Question: Right now I am making my jinternal frames transparent using this code:
'''
double rgbConversionBackpack = Double.parseDouble(MyClient.configFile.getProperty("BACKPACK_FRAME_ALPHA"));
double tmp = (rgbConversionBackpack / 100.0) * 255.0;
this.getContentPane().setBackground(new Color(140, 0, 0, (int)tmp));
this.setOpaque(false);
'''
I have code on the sliders to set the alpha which all works perfectly and saves it to a properties file, yada, yada, yada. The question is how do I make the entire JInternal Frame transparent.
Right now I have only be able to set the content pane, and any other panels (etc) that are in the jinternal frames transparent, but I want to make the entire JinternalFrame(borders and all) transparent.
Screenshot below shows how on the backpack the red tinted are is partially transparent and looks decent, but still want the border to be transparent also.

Is there a way to override the draw super method for each of my classes the extend JInternalFrame to have it draw semi transparent(depending on value obviously)?
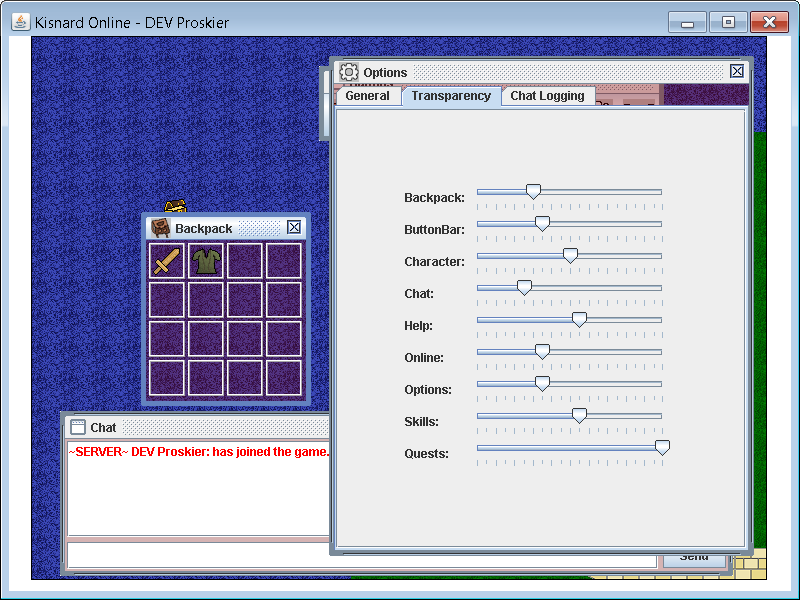
Answer: You could do this by changing the AlphaComposite that the JInternalFrame's paint method uses. You have to be careful though to repaint the containing top level window at the location of the transparent component lest you have funny side effects. For example:
'''
import java.awt.*;
import javax.swing.*;
import javax.swing.event.ChangeEvent;
import javax.swing.event.ChangeListener;
@SuppressWarnings("serial")
public class TransparentInternalFrame extends JDesktopPane {
private static final Color COLOR_1 = Color.red;
private static final Color COLOR_2 = Color.blue;
private static final float PT_2 = 30f;
private static final int PREF_W = 800;
private static final int PREF_H = 500;
public TransparentInternalFrame() {
add(new MyInternalFrame("Foo", 50, 50, 300, 300, 0.2f));
add(new MyInternalFrame("Foo", 400, 100, 300, 300, 0.4f));
}
@Override
protected void paintComponent(Graphics g) {
super.paintComponent(g);
Graphics2D g2 = (Graphics2D) g;
g2.setPaint(new GradientPaint(0, 0, COLOR_1, PT_2, PT_2, COLOR_2, true));
g2.fillRect(0, 0, getWidth(), getHeight());
}
@Override
public Dimension getPreferredSize() {
return new Dimension(PREF_W, PREF_H);
}
private static void createAndShowGui() {
TransparentInternalFrame mainPanel = new TransparentInternalFrame();
JFrame frame = new JFrame("TransparentInternalFrame");
frame.setDefaultCloseOperation(JFrame.EXIT_ON_CLOSE);
frame.getContentPane().add(mainPanel);
frame.pack();
frame.setLocationByPlatform(true);
frame.setVisible(true);
}
public static void main(String[] args) {
SwingUtilities.invokeLater(new Runnable() {
public void run() {
createAndShowGui();
}
});
}
}
@SuppressWarnings("serial")
class MyInternalFrame extends JInternalFrame {
private AlphaComposite comp = AlphaComposite.getInstance(AlphaComposite.SRC_OVER, 0.5f);
public MyInternalFrame(String title, int x, int y, int w, int h, final float alpha) {
super(title);
setClosable(true);
setBounds(x, y, w, h);
setVisible(true);
int sliderValue = (int) (alpha * 100);
comp = comp.derive(alpha);
final JSlider slider = new JSlider(0, 100, sliderValue);
slider.setMajorTickSpacing(20);
slider.setMinorTickSpacing(5);
slider.setPaintLabels(true);
slider.setPaintTicks(true);
slider.setBorder(BorderFactory.createTitledBorder("Alpha Value"));
slider.addChangeListener(new ChangeListener() {
@Override
public void stateChanged(ChangeEvent cEvt) {
float alpha = (float) slider.getValue() / 100f;
setAlpha(alpha);
MyInternalFrame.this.repaint();
Window win = SwingUtilities.getWindowAncestor(MyInternalFrame.this);
win.repaint();
}
});
add(new JLabel("My Label", SwingConstants.CENTER));
add(slider, BorderLayout.SOUTH);
}
@Override
public void paint(Graphics g) {
Graphics2D g2 = (Graphics2D) g;
g2.setComposite(comp);
super.paint(g);
}
public void setAlpha(float alpha) {
comp = comp.derive(alpha);
}
}
'''

But note that this program is not fully fixed. You'll still see pixel errors if you drag one JInternalFrame over another. I still need to work the bugs out...